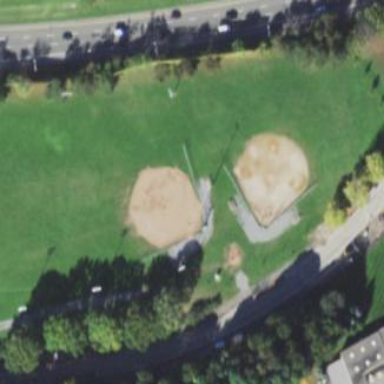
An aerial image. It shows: Baseball pitch for leisure land.